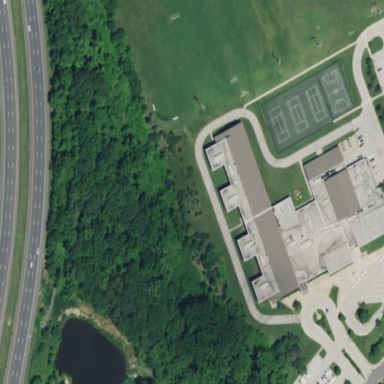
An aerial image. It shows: School building.